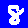
Digit: 8